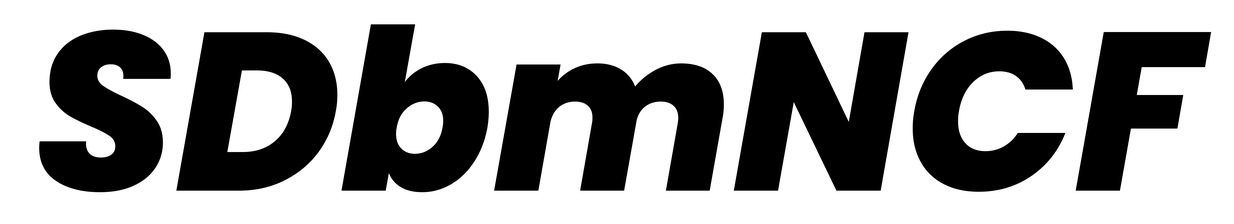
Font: Poppins-ExtraBoldItalic